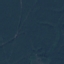
Land use / land cover class: Forest